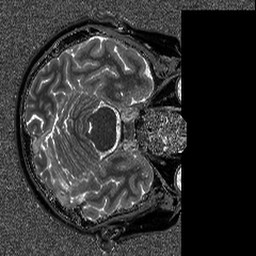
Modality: T1map
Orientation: axial
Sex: female